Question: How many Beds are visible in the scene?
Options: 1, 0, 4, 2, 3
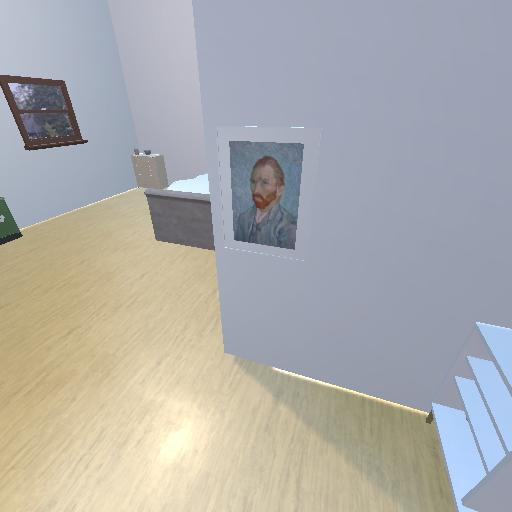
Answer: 1